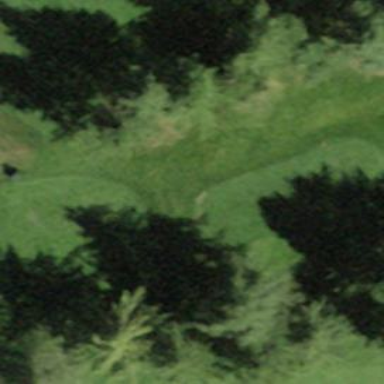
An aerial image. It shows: Grassy area designated as golf tee.